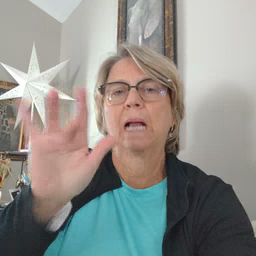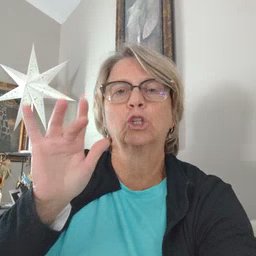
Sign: touch